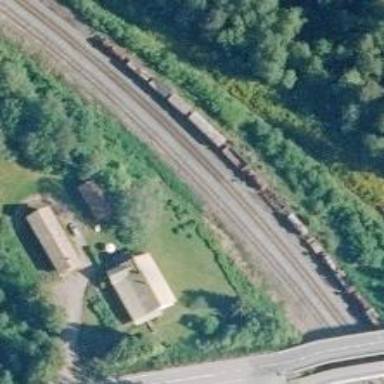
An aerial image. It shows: Railway track.